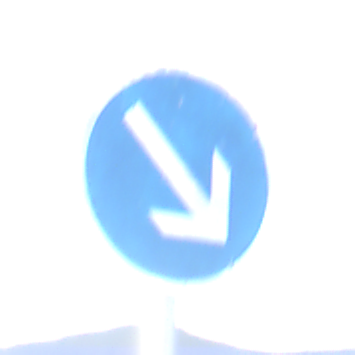
Verkehrszeichen: VorgeschriebeneVorbeifahrtRechts
Umgebung: Outdoor, Nature
Tageszeit: SunriseSunset
Wetter: Clear
Licht: Natural
Jahreszeit: NotSpecified
Kontrast: HighContrast